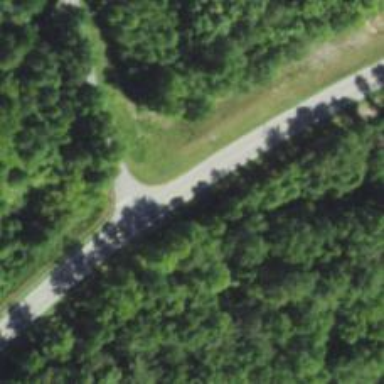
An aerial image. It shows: Primary road with asphalt surface.